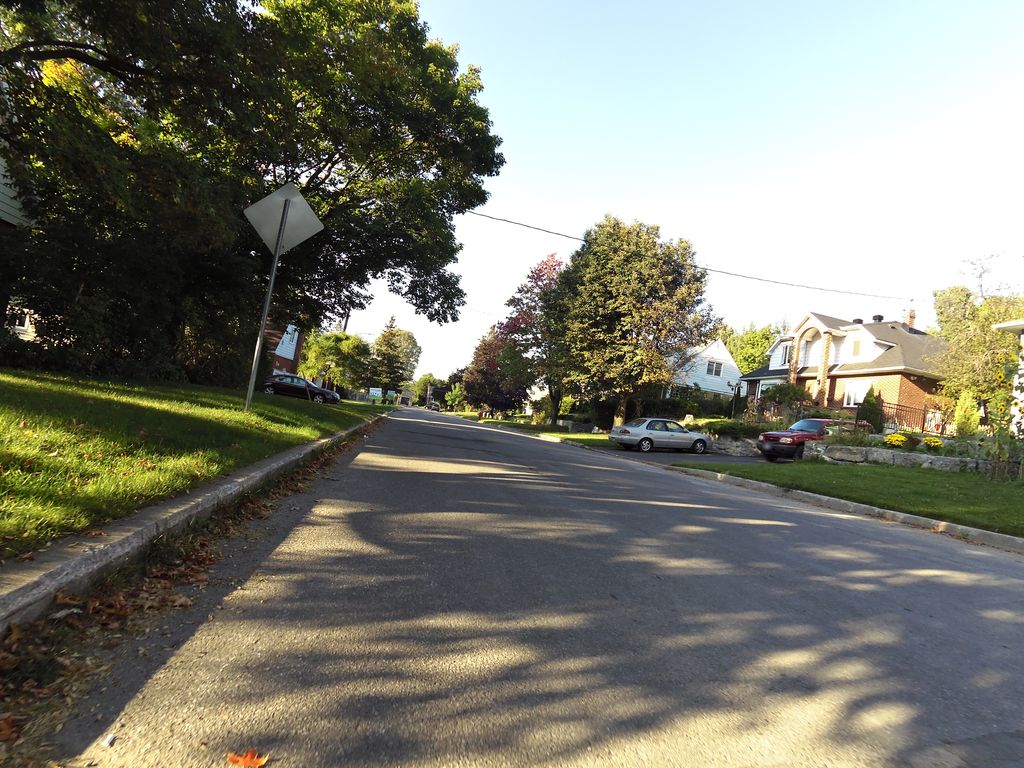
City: ottawa-gatineau